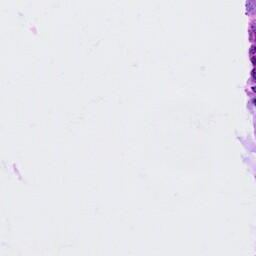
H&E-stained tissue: Cervix